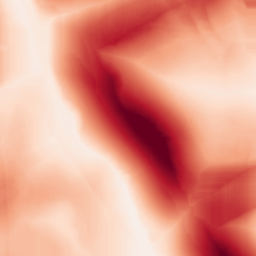
Category: morphological
Decomposition family: morphological_square
Decomposition parameters: operation: gradient
size: 50
Upsampling method: cubic_mitchell
Upsampling parameters: scale: 8
Upsampling scale: 8